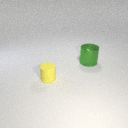
large green metal cylinder behind small yellow rubber cylinder